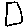
Label: square